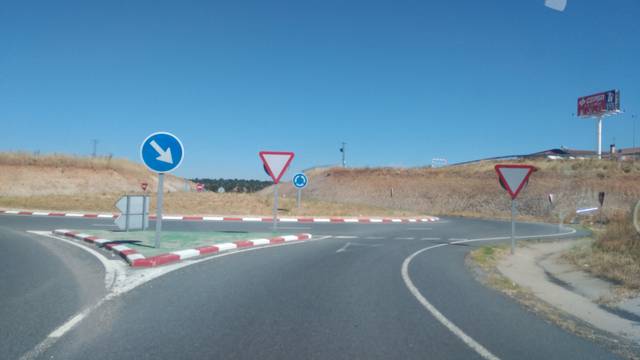
Region: Spain
Coordinates: 40.67, -5.618